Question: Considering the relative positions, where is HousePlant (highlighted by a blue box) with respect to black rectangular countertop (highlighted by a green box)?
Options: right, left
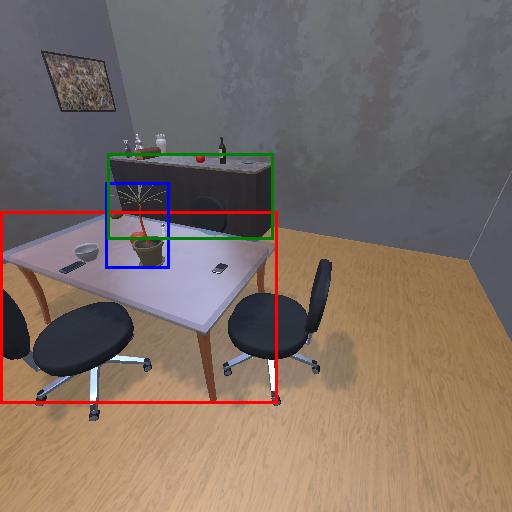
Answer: right